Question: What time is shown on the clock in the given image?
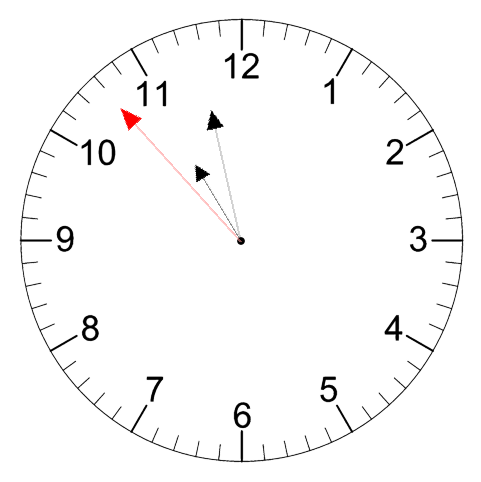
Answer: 10:57:53